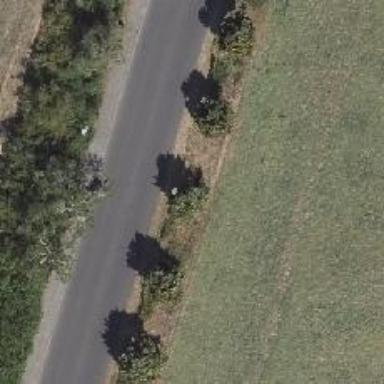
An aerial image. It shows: Beautiful avenue lined with deciduous broadleaved trees.